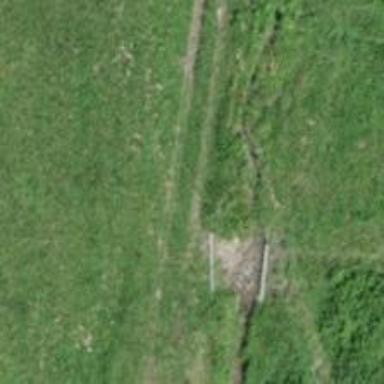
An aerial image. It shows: Track road with grass surface.